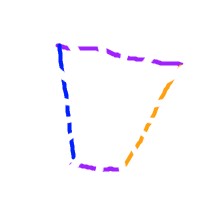
Shape: trapezoid